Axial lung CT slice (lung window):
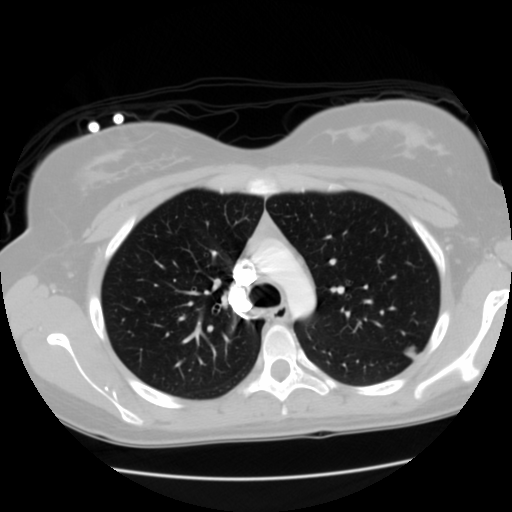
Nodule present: yes
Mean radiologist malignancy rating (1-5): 3